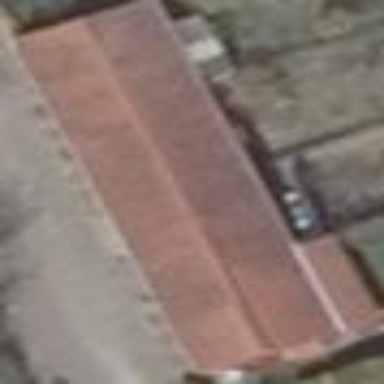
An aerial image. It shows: Carport building.